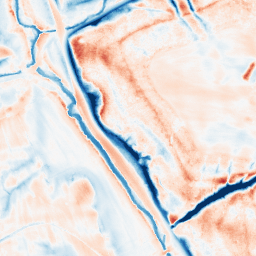
Category: edge_preserving
Decomposition family: guided
Decomposition parameters: radius: 8
eps: 1
Upsampling method: quartic
Upsampling parameters: scale: 8
Upsampling scale: 8